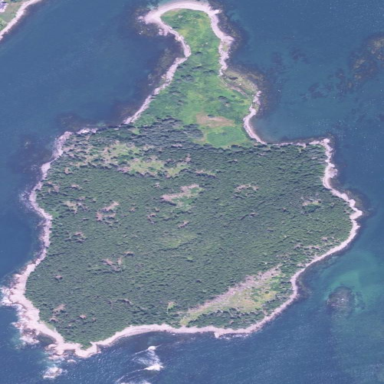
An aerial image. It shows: Island with natural coastline.